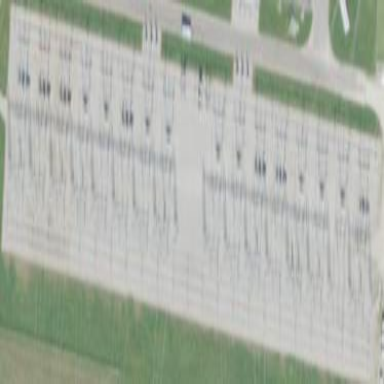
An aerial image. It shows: Switchgear for power distribution.